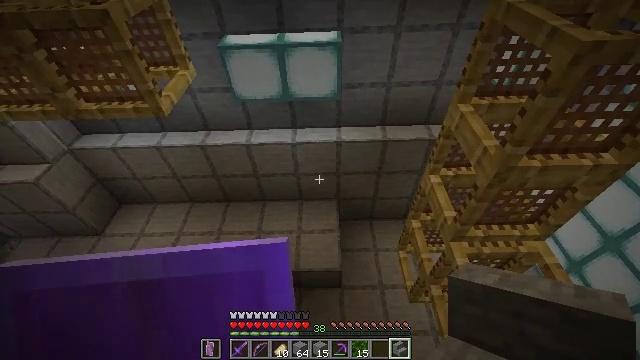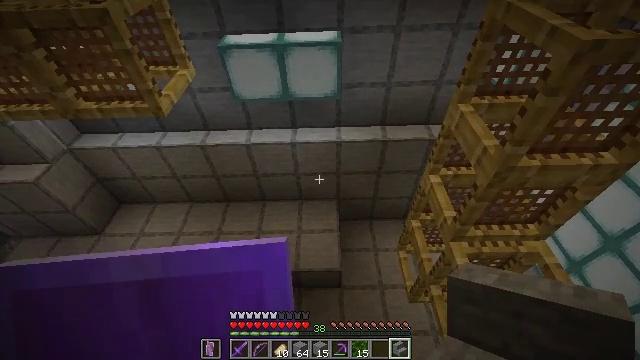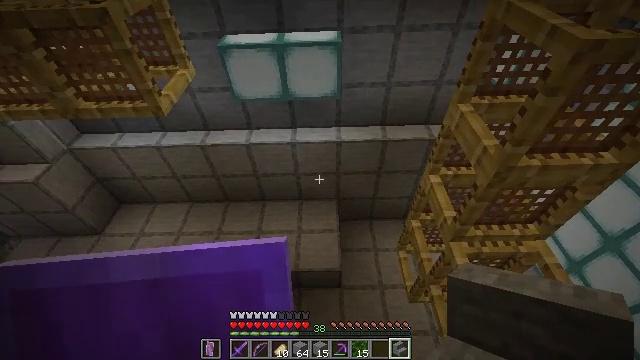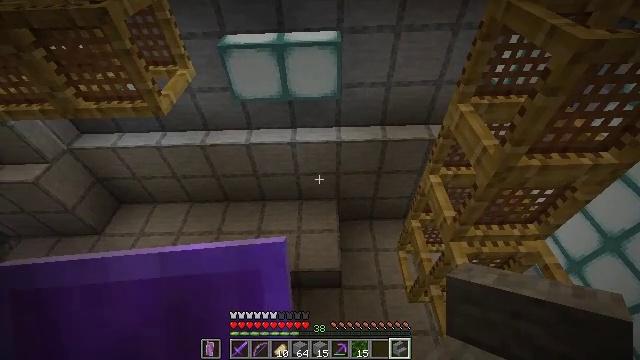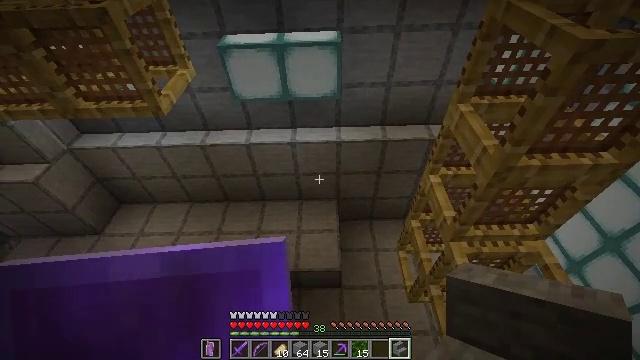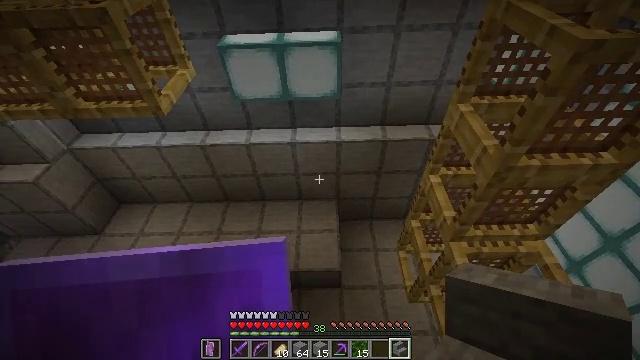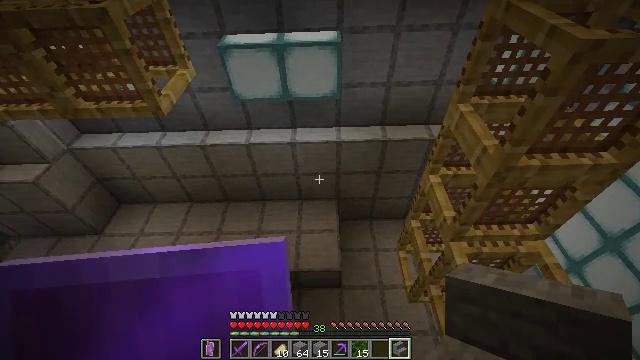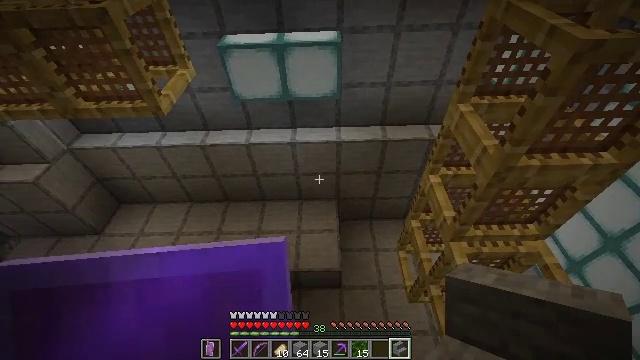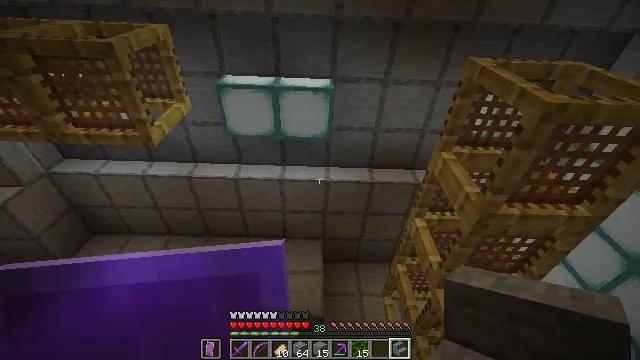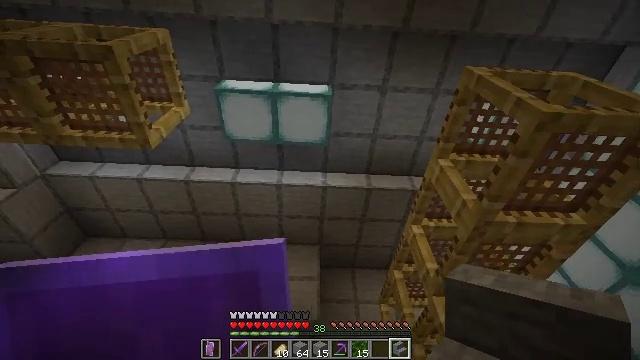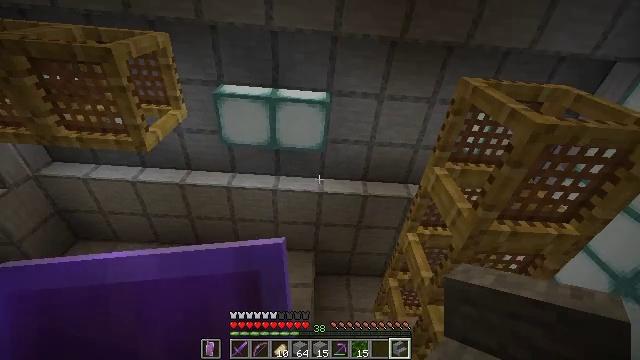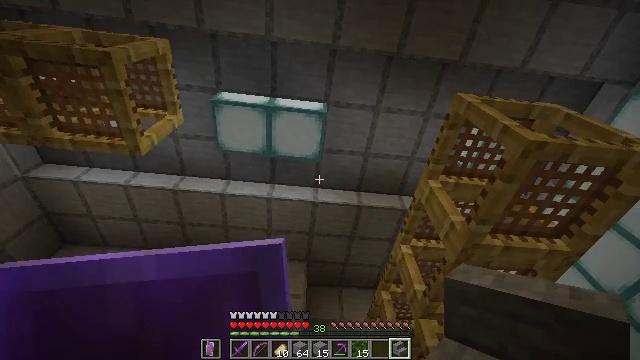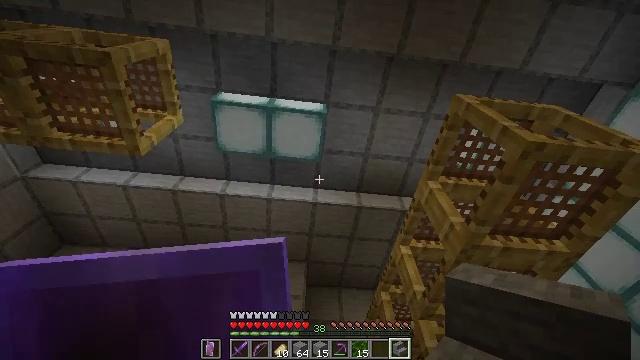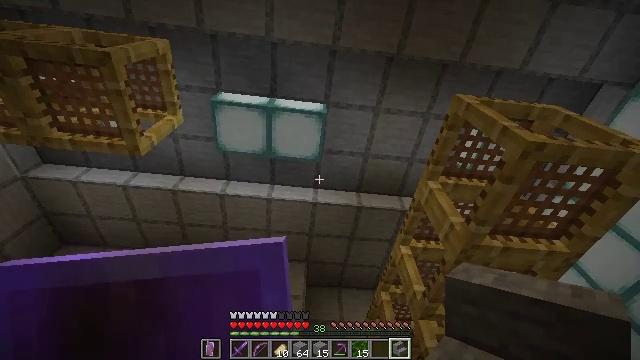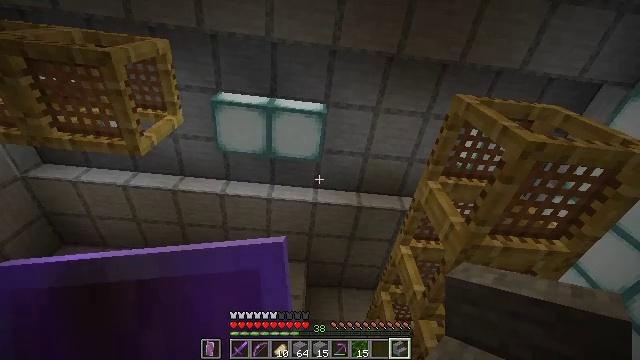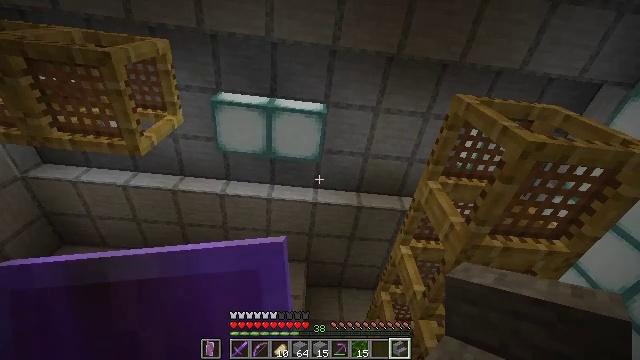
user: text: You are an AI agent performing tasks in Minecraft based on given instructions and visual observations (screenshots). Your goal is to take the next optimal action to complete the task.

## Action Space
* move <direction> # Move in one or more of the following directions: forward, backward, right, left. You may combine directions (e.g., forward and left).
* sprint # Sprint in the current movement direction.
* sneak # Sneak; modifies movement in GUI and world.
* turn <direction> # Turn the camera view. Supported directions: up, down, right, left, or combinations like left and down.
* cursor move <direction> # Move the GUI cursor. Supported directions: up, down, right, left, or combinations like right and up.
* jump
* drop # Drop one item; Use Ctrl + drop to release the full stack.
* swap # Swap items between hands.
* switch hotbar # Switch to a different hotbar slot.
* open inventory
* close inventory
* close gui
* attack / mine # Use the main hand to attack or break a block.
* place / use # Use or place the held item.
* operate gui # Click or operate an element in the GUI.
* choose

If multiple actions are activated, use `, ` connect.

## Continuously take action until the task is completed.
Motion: motion action
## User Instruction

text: Harvest the sea lantern from its structure.
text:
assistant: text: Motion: no_op
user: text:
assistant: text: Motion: no_op
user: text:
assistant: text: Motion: no_op
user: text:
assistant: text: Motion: no_op
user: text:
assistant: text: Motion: no_op
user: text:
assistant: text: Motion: no_op
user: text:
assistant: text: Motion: no_op
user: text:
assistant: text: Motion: turn right and up
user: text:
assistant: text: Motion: turn up
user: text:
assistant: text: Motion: turn right and up
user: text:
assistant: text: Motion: turn right and up
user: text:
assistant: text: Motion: no_op
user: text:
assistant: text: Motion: no_op
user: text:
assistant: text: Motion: no_op
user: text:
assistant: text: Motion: no_op
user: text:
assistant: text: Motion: no_op
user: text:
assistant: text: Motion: no_op
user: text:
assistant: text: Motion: no_op
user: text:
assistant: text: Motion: no_op
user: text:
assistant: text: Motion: no_op
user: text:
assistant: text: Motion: turn left and down
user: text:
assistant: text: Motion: turn left and down
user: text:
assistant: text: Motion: turn down
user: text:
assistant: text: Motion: no_op
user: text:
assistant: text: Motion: no_op
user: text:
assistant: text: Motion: no_op
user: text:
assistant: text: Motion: no_op
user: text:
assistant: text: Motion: no_op
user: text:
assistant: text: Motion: no_op
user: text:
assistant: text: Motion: no_op